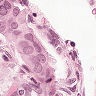
Metastatic tissue present: yes